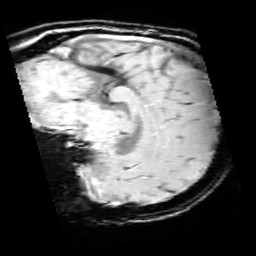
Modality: SWI
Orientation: sagittal
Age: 11
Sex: male
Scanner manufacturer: siemens
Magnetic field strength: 3 T
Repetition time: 0.027 s
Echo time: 0.02 s